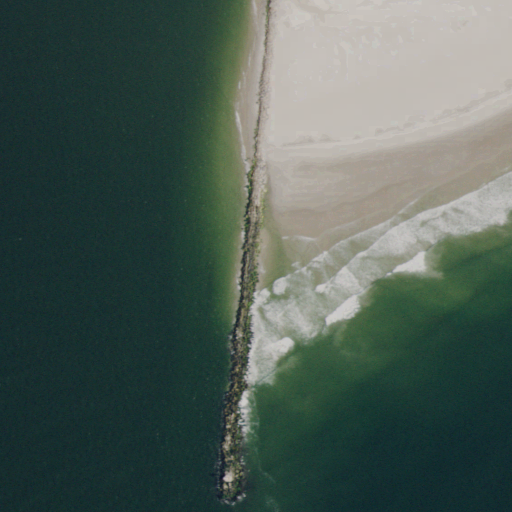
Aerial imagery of cape in New York named Rockaway Point containing open water and barren land